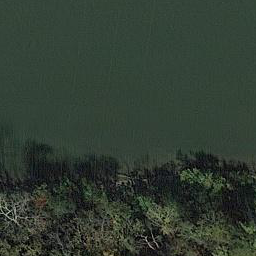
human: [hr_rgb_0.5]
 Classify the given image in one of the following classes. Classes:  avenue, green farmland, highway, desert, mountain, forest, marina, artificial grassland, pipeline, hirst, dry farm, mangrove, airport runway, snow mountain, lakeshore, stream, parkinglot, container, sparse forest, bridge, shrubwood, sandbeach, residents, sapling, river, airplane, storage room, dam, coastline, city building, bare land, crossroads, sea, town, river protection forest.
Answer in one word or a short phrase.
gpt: river protection forest